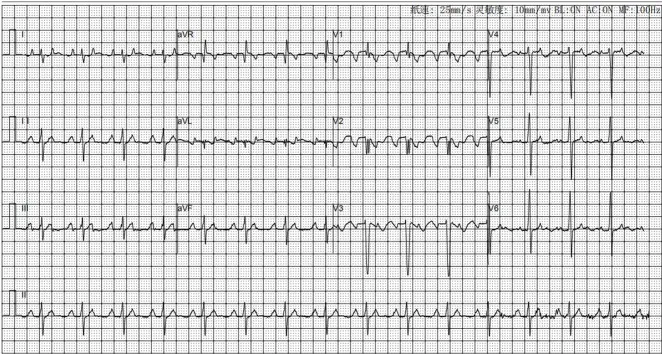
The surface electrocardiogram during the onset of atrial tachycardia.
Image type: electrography (ekg)